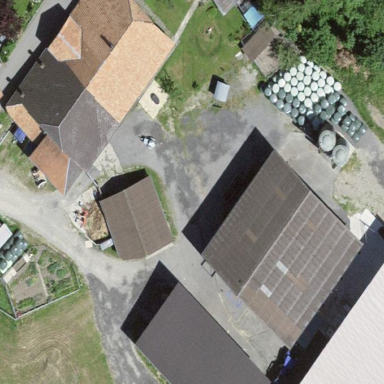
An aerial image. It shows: Barn.